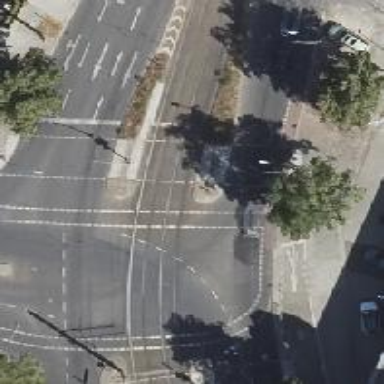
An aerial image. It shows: Tram level crossing on railway.